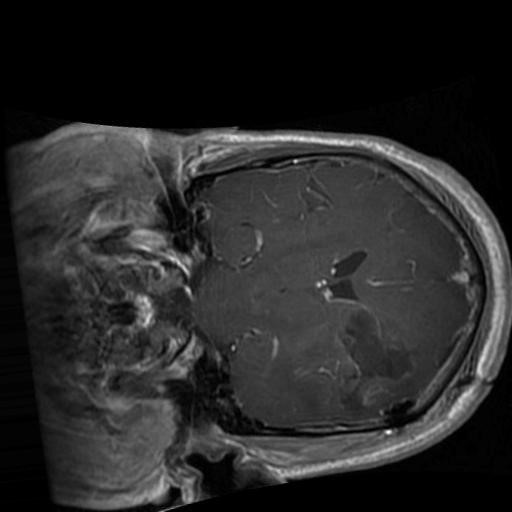
Label: brain_glioma